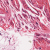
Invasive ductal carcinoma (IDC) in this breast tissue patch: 0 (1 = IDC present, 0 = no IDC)